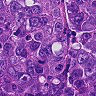
Metastatic tissue present: yes